Interaction volume radius: 5 \u00c5
Interaction volume height: 25 \u00c5
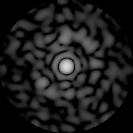
Disorder parameter: 0.766